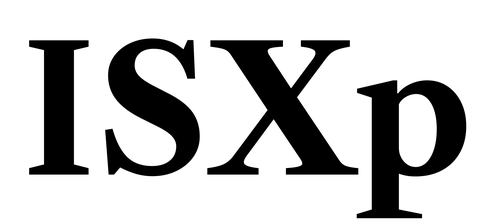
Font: LibreCaslonText_Bold